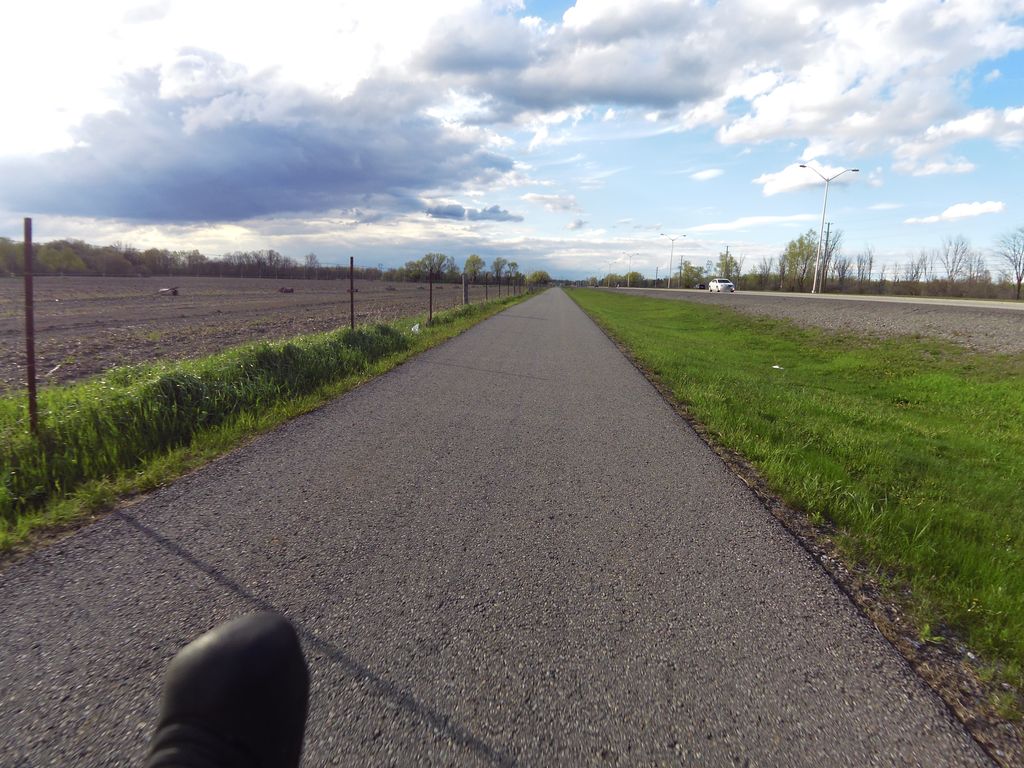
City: ottawa-gatineau